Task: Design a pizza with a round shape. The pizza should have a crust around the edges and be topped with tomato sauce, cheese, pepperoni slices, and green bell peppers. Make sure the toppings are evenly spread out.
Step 151:
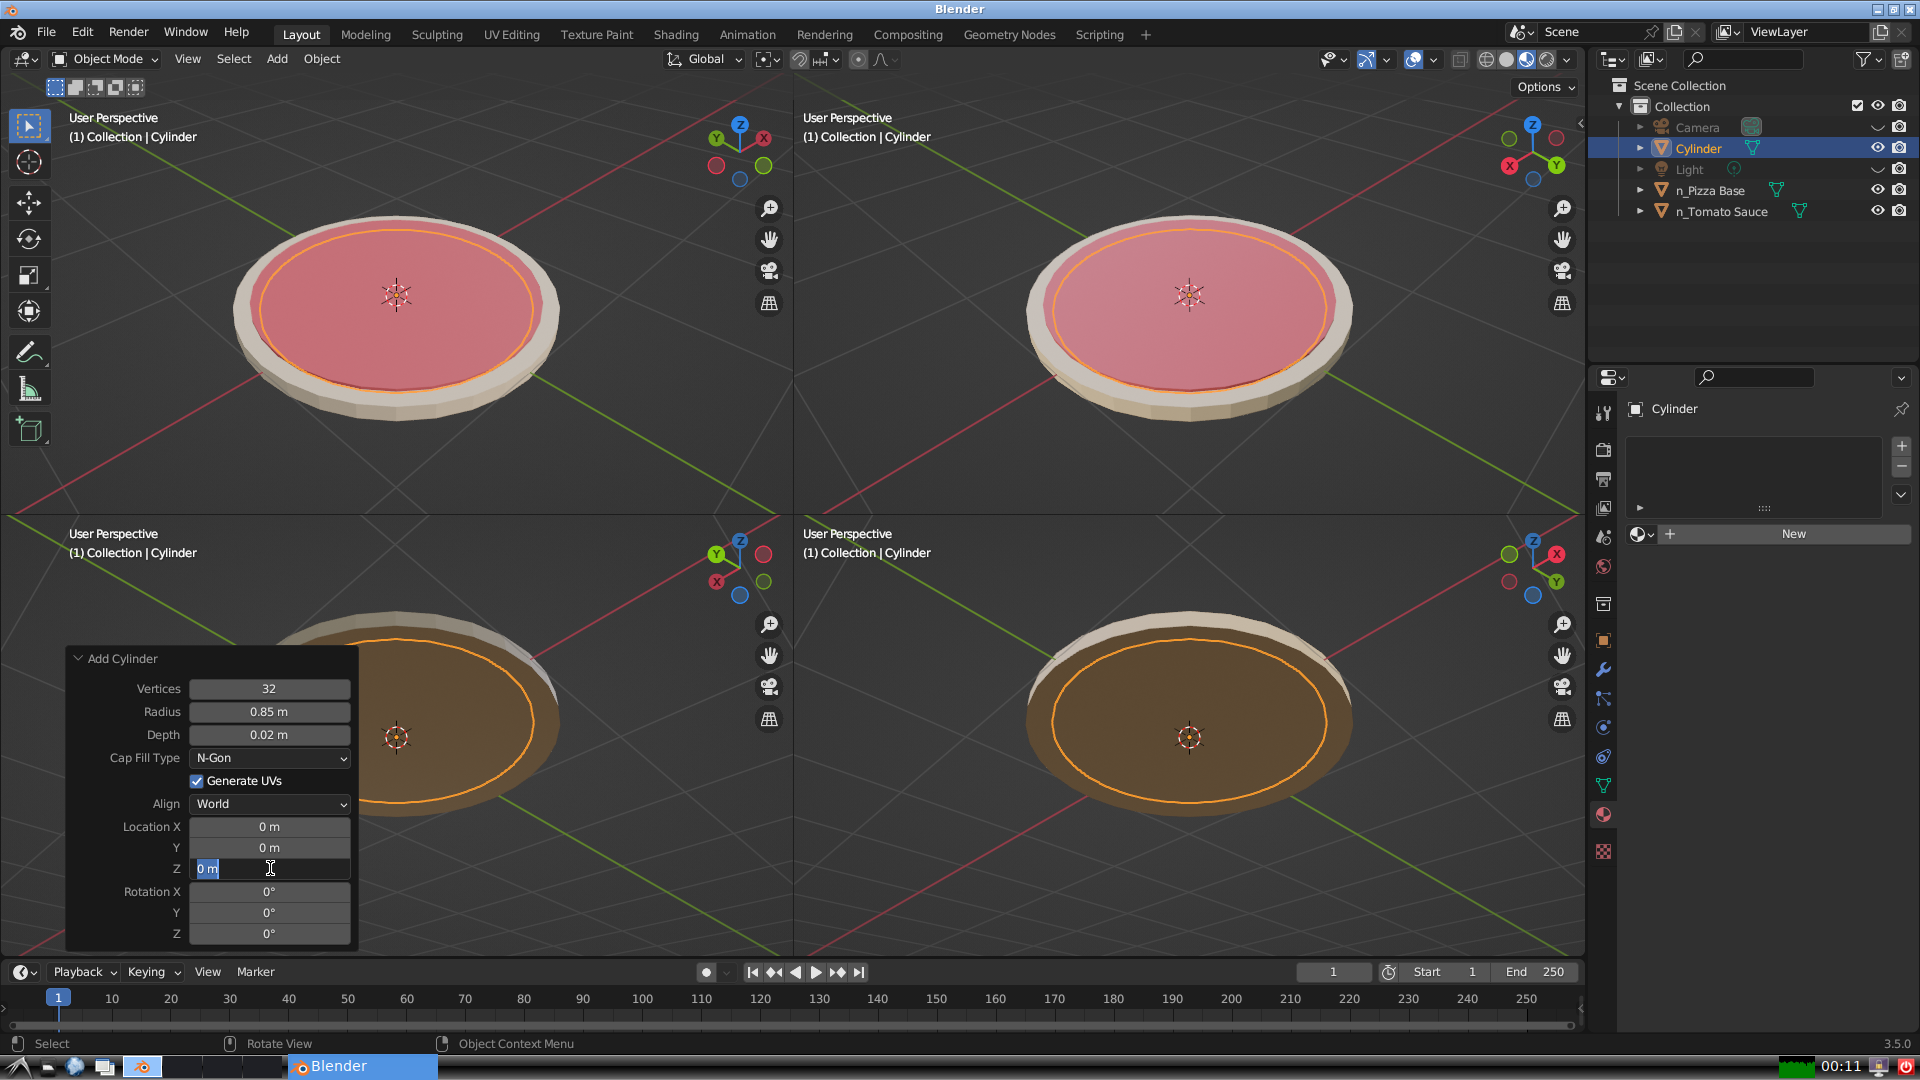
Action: input_text: 0.08